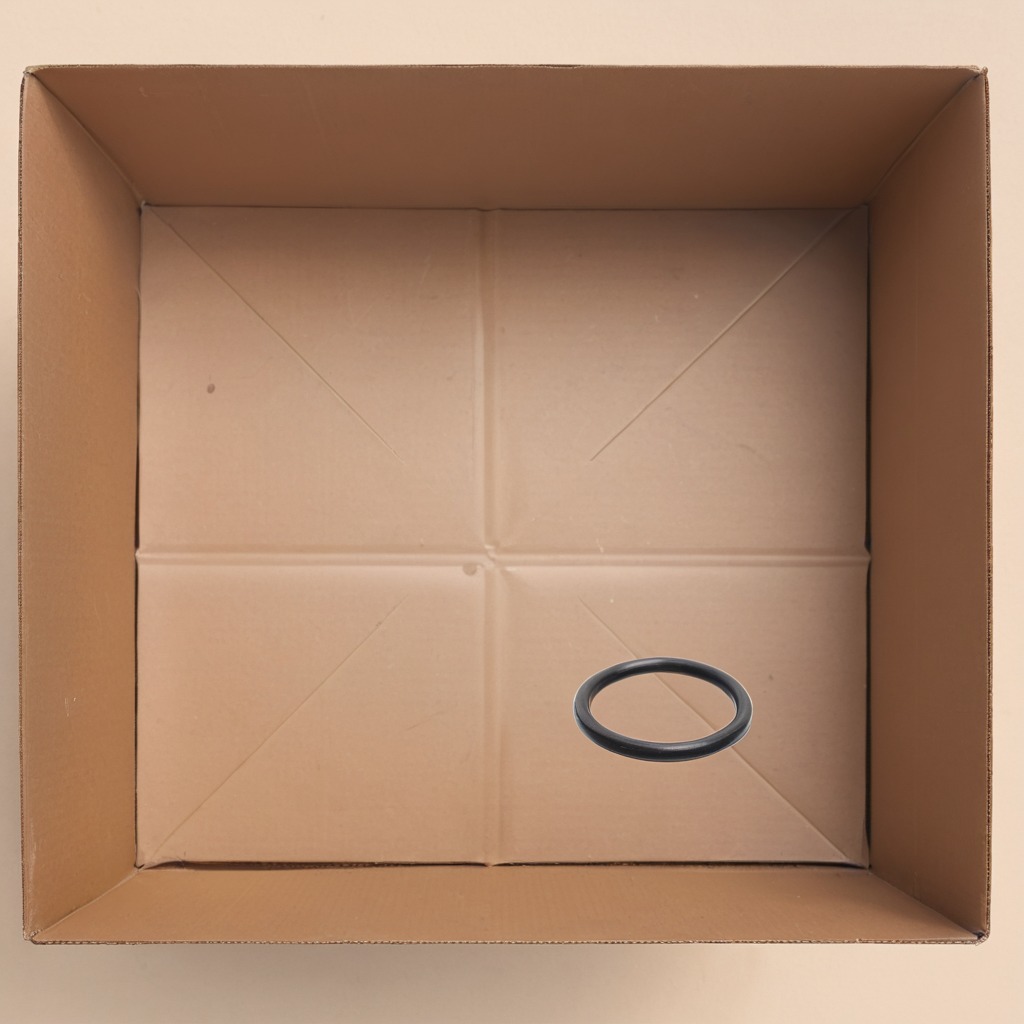
A rubber O-ring is lying on a clean dry cardboard box surface in an outdoor workshop during daytime bright natural light soft shadows slightly creased but